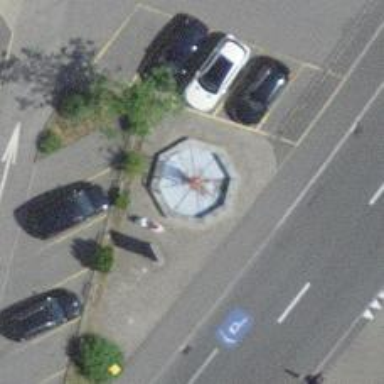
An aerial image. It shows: Fountain.